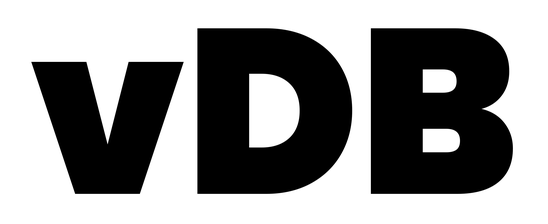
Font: Poppins-Black